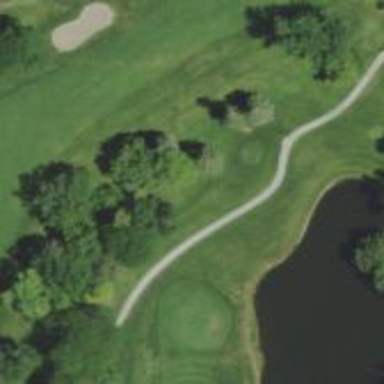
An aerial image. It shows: Grassy area designated as golf fairway.